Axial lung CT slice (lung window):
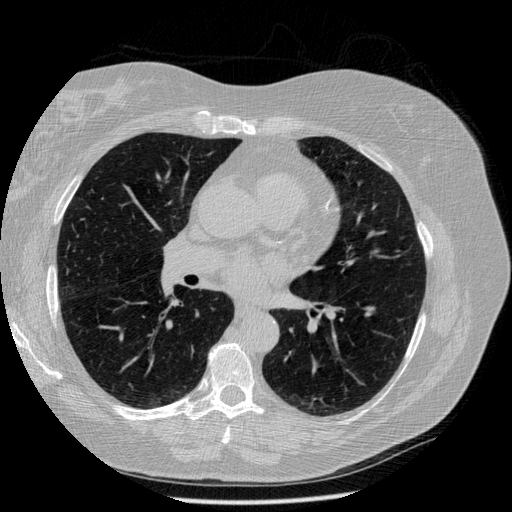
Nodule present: no